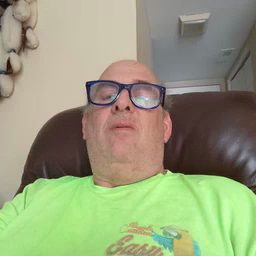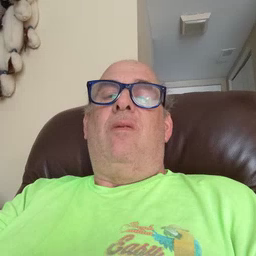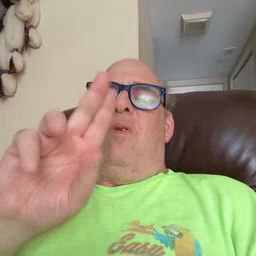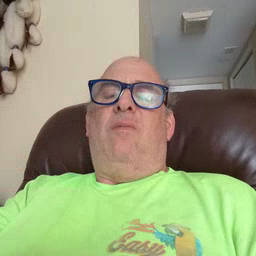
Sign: no